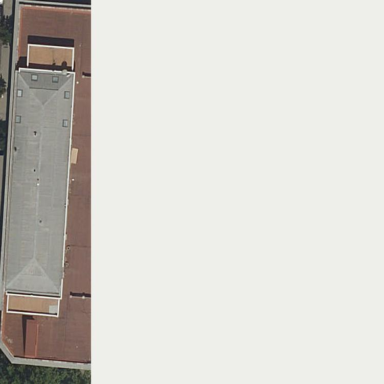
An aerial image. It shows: School.